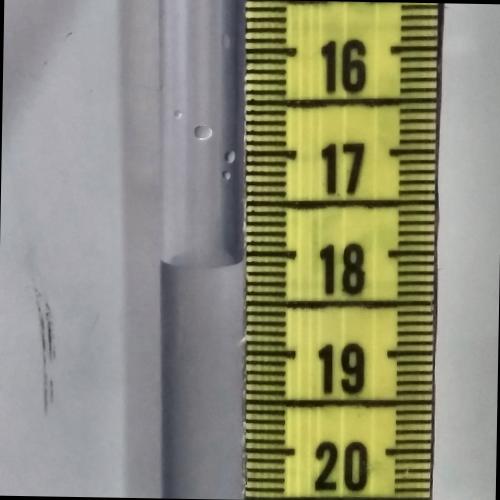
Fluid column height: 18.1 cm